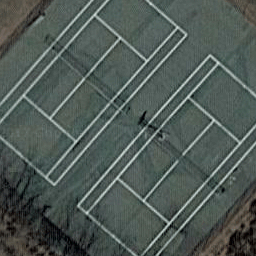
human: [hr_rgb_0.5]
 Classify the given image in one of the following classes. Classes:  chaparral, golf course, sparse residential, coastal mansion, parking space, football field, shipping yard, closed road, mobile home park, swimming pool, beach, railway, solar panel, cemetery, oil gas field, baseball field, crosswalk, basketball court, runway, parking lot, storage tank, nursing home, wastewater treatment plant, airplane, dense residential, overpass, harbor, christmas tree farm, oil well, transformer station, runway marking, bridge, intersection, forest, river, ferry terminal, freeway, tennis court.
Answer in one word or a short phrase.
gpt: tennis court